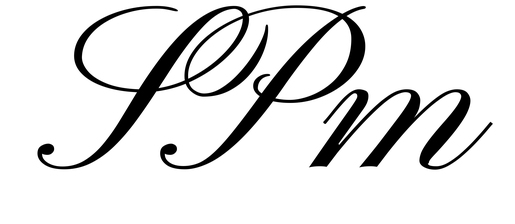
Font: PinyonScript-Regular